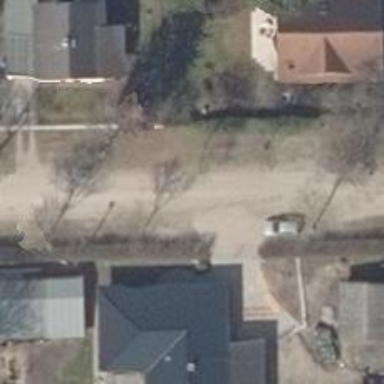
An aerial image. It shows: Asphalt road in residential area.